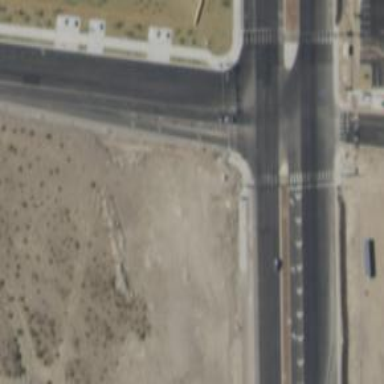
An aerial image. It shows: Solid stop line on the road marking.